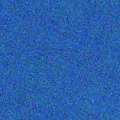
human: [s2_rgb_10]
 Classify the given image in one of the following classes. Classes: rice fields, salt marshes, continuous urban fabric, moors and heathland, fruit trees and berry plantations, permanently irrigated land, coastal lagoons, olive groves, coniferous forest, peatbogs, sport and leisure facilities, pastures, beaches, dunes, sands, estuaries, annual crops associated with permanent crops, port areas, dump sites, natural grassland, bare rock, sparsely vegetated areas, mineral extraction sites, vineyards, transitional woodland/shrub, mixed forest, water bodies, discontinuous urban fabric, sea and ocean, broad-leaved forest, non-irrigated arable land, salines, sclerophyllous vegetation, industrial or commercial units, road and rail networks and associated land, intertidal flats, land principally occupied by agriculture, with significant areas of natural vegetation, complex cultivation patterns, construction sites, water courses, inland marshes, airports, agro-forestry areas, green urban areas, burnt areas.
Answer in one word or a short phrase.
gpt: sea and ocean